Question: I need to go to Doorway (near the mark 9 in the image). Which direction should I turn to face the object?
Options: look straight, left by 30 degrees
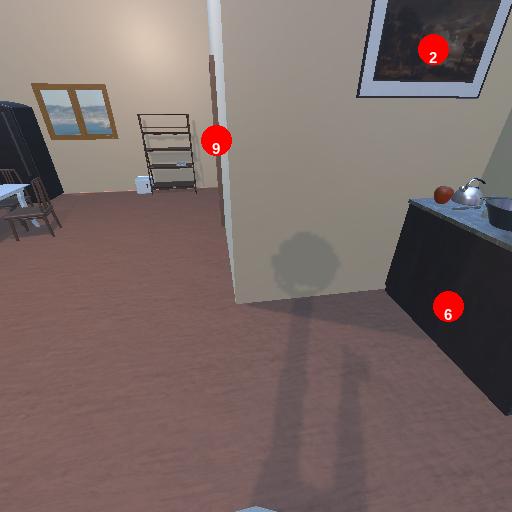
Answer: look straight